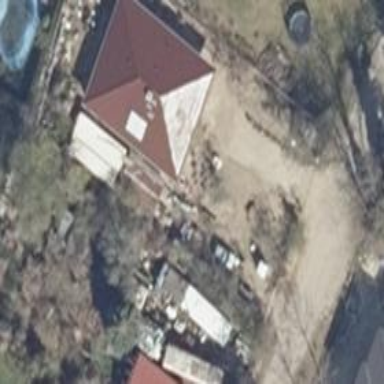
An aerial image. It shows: Detached building.